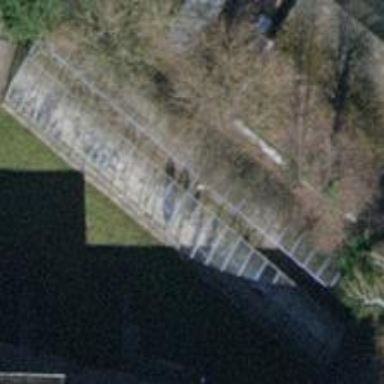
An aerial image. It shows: View of roof of building.